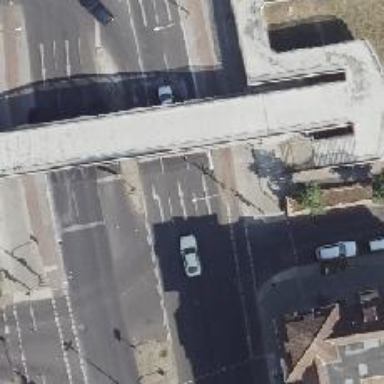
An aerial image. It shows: Secondary road with asphalt surface. It features cycle track on the right side and is dual carriageway.